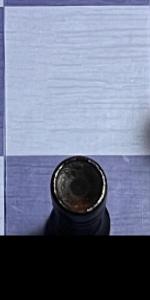
Label: Rook_Black